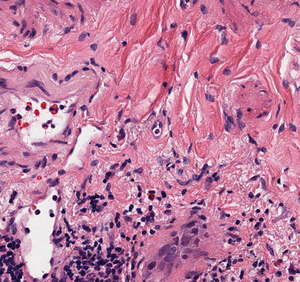
Tumor epithelial tissue: no
Tumor-associated stroma tissue: yes
Normal tissue: no